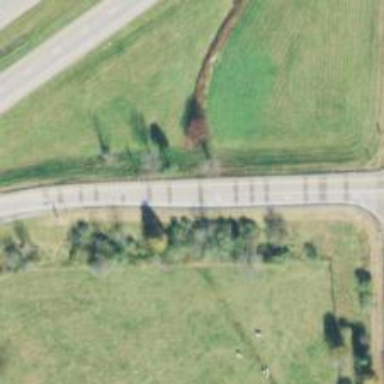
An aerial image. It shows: Trunk link highway.